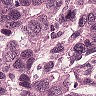
Metastatic tissue present: yes